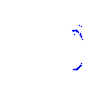
Particle: proton